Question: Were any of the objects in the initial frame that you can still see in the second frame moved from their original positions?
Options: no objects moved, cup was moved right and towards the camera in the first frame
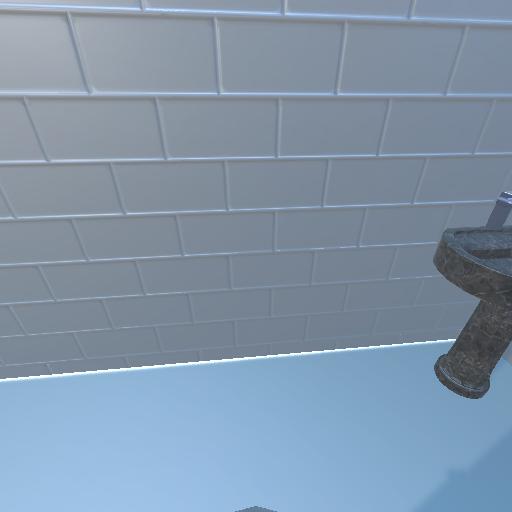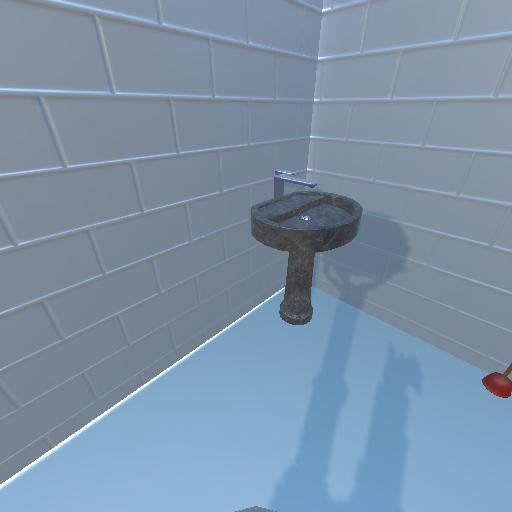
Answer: no objects moved